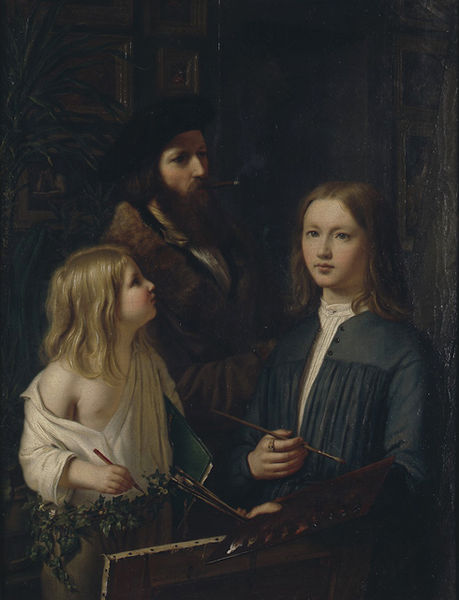
Titel: Selbstbildnis mit dem Vater Georg Philipp und dem Bruder Nathanael
Künstler: Guido Philipp Schmitt
Standort: Karlsruhe
Institution: Staatliche Kunsthalle Karlsruhe
Schlagwörter: baum, blau, blätter, dunkel, feder, gemälde, hand, kopf, mann, nackt, schatten, umhang, weiß, frauen, grün, menschen, mädchen, braun, brust, bunt, frau, grau, hell, hintergrund, hut, kleid, kleider, licht, mund, nase, profil, raum, schwarz, tür, zeichnung, zimmer, blick, gürtel, tuch, haube, malerei, bart, blond, hemd, jung, kappe, mütze, arm, augen, bluse, falten, gesicht, kragen, pelz, rahmen, rembrandt, bild, bildnis, herr, hände, möbel, portrait, porträt, vorhang, öl, rauch, auge, gewand, gold, haare, lange haare, mantel, drei, familie, kind, tochter, vater, girlande, pflanze, pflanzen, brünett, hübsch, kinn, locken, scheitel, schulter, wald, kinder, ranken, stilleben, fell, seitlich, bilder, düster, italien, zwei, lehrer, unterricht, jungen, farben, farbe, figuren, ölgemälde, staffage, wein, pfeife, rauchen, zigarre, seitenansicht, atelier, goya, maler, staffelei, palme, junge, wange, ölfarben, knöpfe, selbstporträt, ring, geschwister, schwestern, blind, knabe, buch, fingerring, jugend, künstler, selbstbildnis, kittel, leinwand, proträt, kranz, kunst, lorbeer, malen, palette, pinsel, schielen, stift, ranke, heft, runge, pelzkragen, pelzmantel, efeu, zigarette, zigarillo, zigarrette, zeichnen, raucher, mappe, besatz, schüler, stafelei, mona lisa, töchter, nackz, rein, sohn, meister, söhne, weinranke, leibchen, jahrhundert, tabak, pallette, fraben, farbpalette, plame, malt, petrol, trio, lukas, braunhaarig, silberblick, lehrlinge, painting, women, erwachsener, portrt, malerinnen, baret, leiwand, fedr, gater, yucca, schielend, 19, 19.jh., wtf, sf, selbtbildnis, künstlerkinder, hüftranke, mantelhemd, pinzel, weites hemd, drei junge, ziagerre, alt#, rauend, makinder, efheu, helk-dunkel